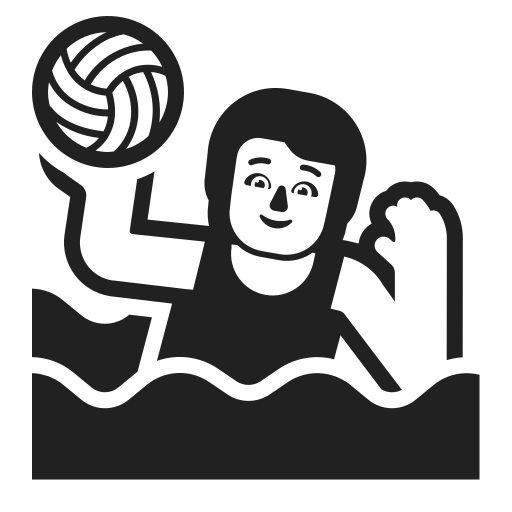
person playing water polo high contrast default